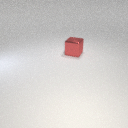
large red metal cube